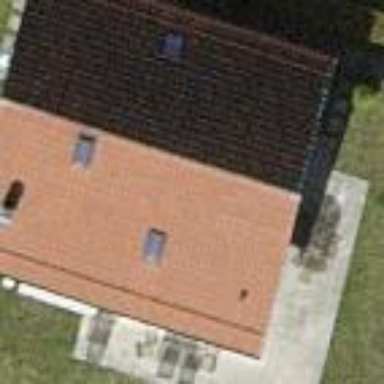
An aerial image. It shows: Simple and straightforward house.